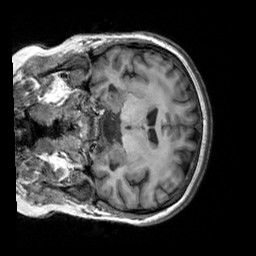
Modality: T1w
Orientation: coronal
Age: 25
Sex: female
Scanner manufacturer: siemens
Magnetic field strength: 3 T
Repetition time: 2.3 s
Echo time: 0.00303 s